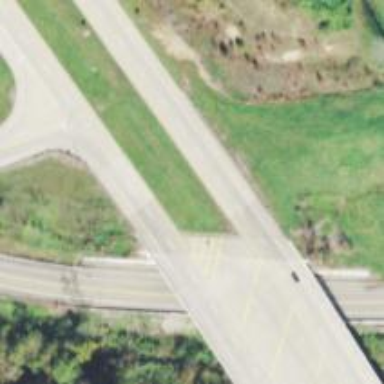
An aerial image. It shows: Trunk highway with bridge.